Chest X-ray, PA view. Patient: 66 years old, sex M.
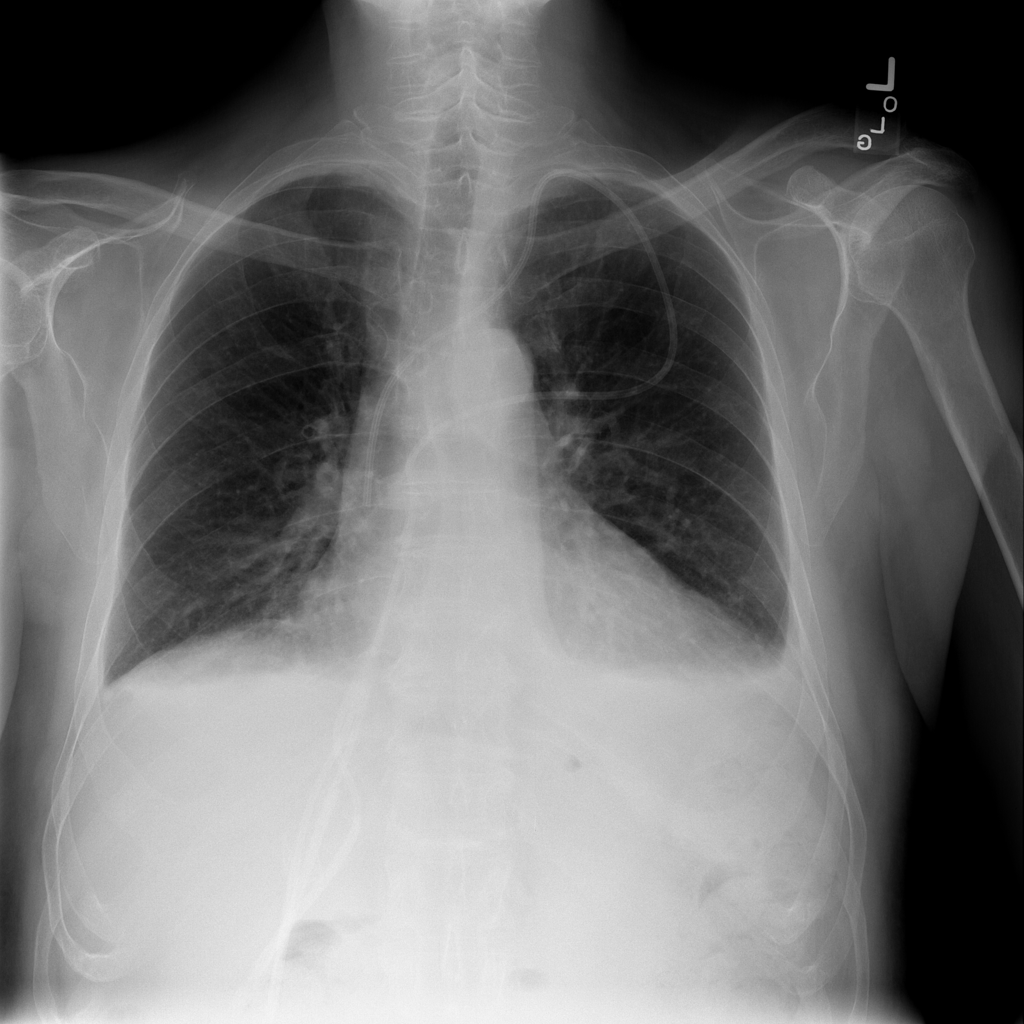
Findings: Effusion